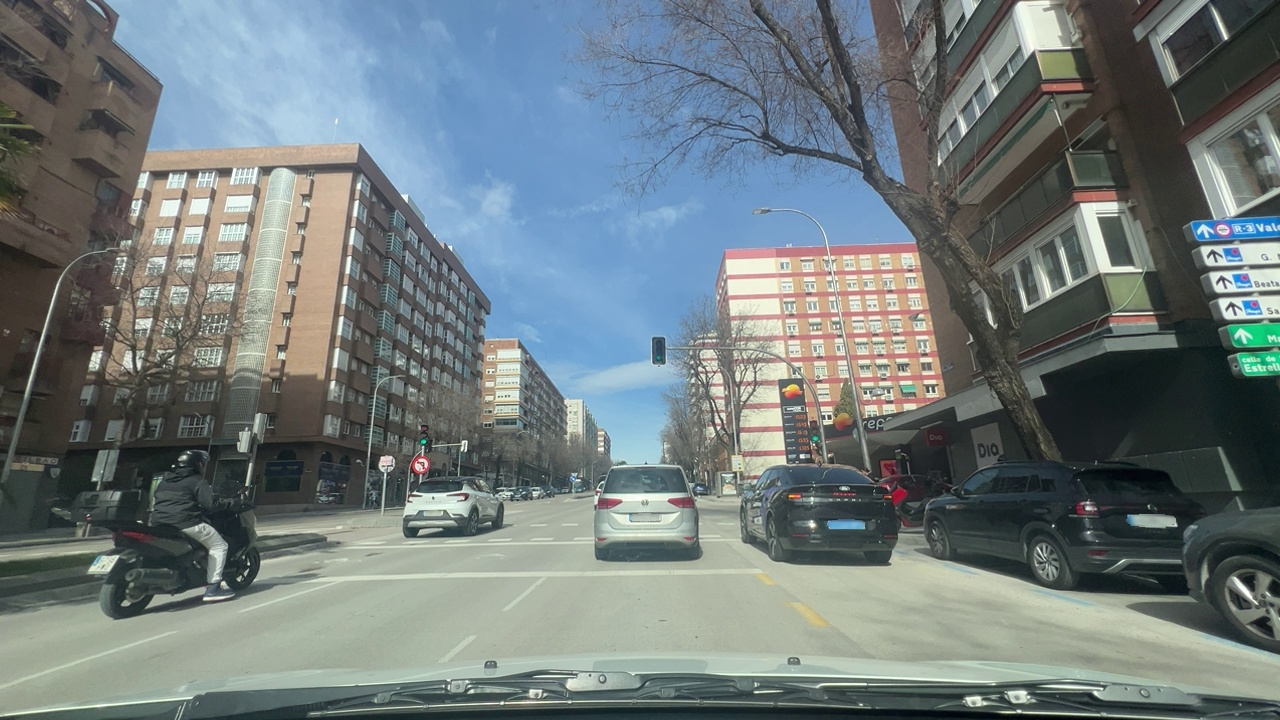
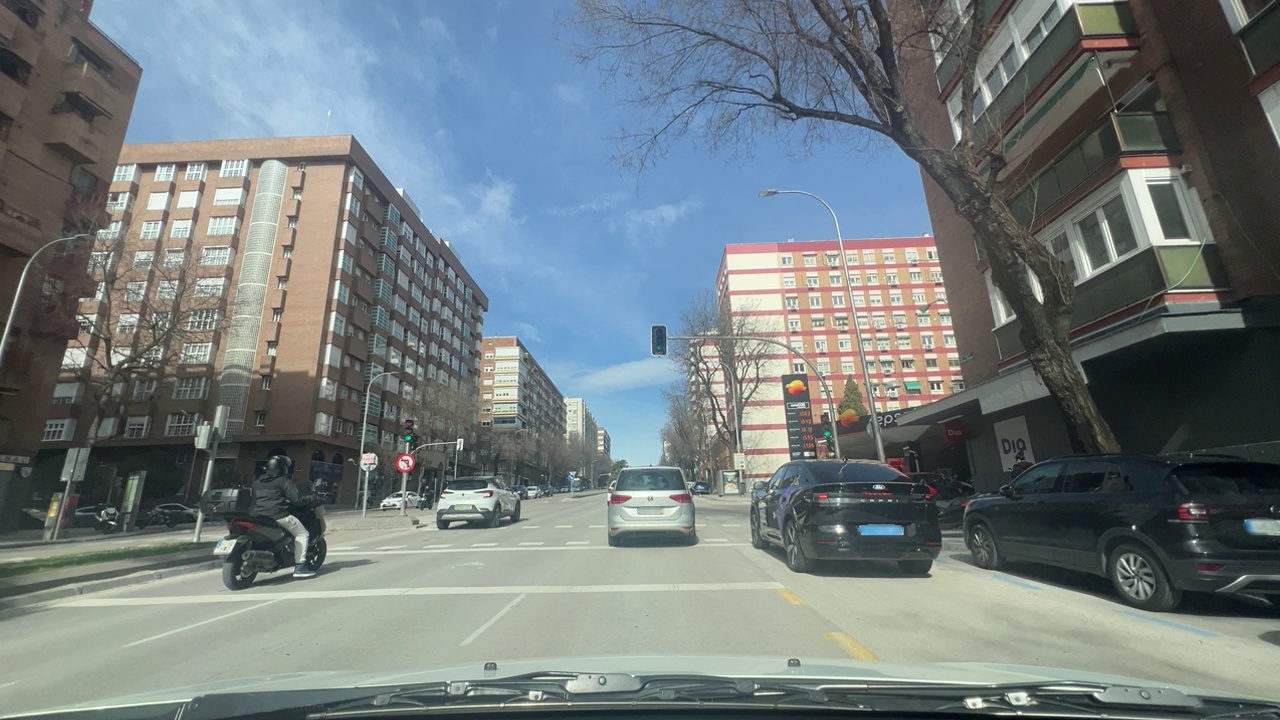
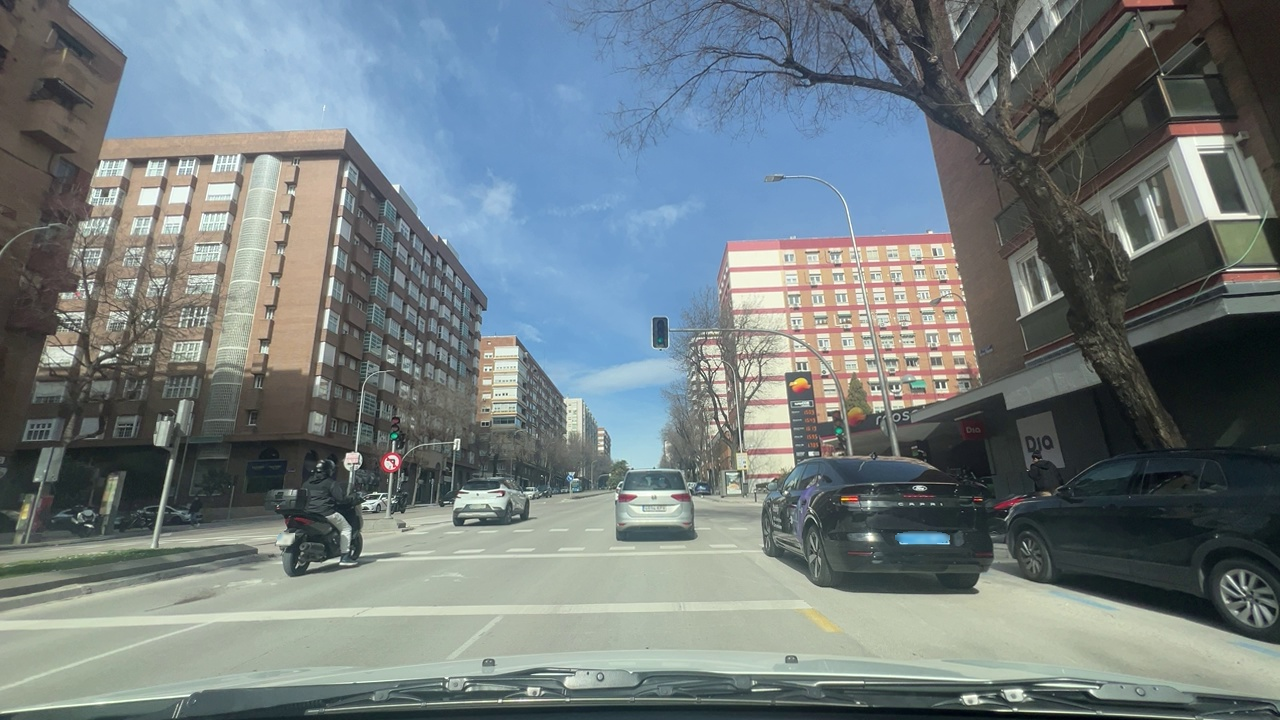
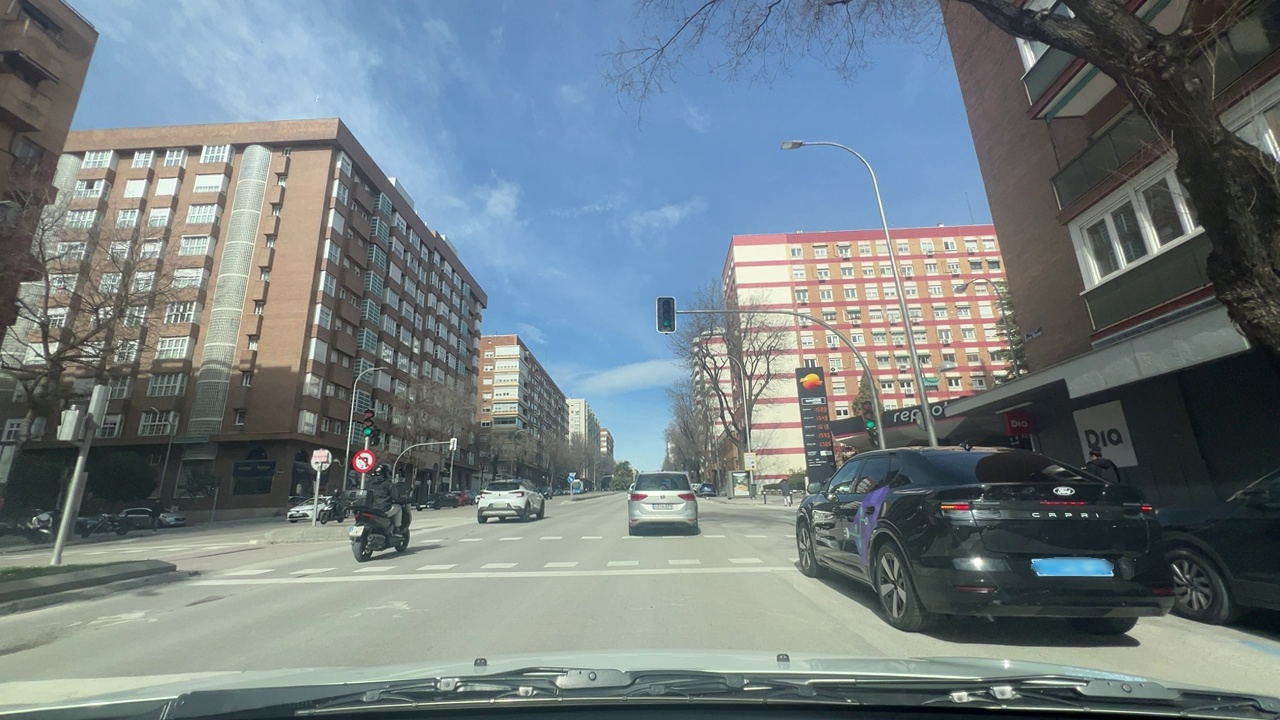
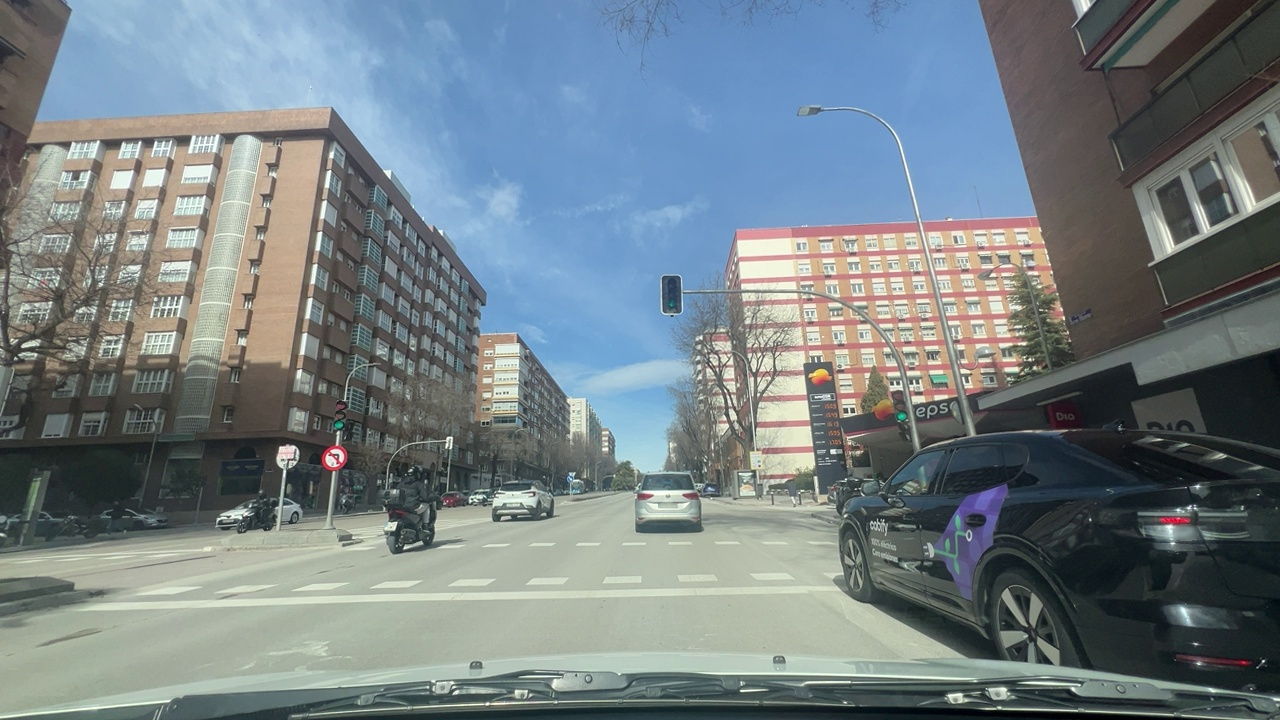
Situation: Lateral parked car
Question: Are vehicles present on the right side of the ego lane?
Answer: Yes
Reasoning: There is a car parked in the right traffic lane.

Situation: Lateral parked car
Question: Are vehicles parked parallel or perpendicular to the roadway near the ego lane?
Answer: Yes
Reasoning: There is one car parked in paralel to the ego vehicule line

Situation: Lateral parked car
Question: Does the environment indicate an urban road where curbside parking is permitted?
Answer: Yes
Reasoning: The ego vehicle is driving in a urban street.

Situation: Lateral parked car
Question: Is the ego vehicle traveling in a middle lane with traffic lanes on both sides?
Answer: Yes
Reasoning: The ego vehicule is driving in a urban streetwith 4 lanes. There are traffic in both lanes.

Situation: Lateral parked car
Question: Are vehicles present on the left side of the ego lane?
Answer: No
Reasoning: There are no vehicules on the left lane. The ego vehicule is driving in a 4 lanes and direct left lane has no vehicules.